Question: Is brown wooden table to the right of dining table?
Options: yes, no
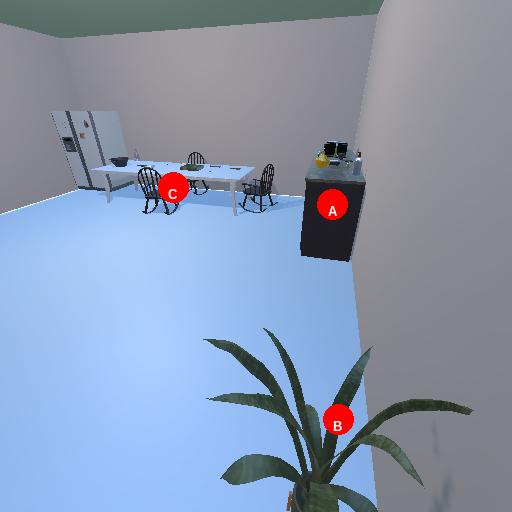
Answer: yes